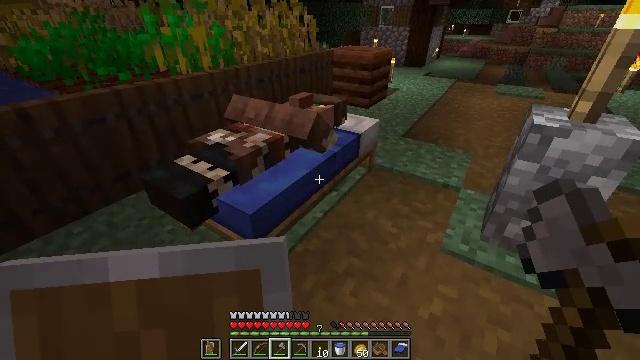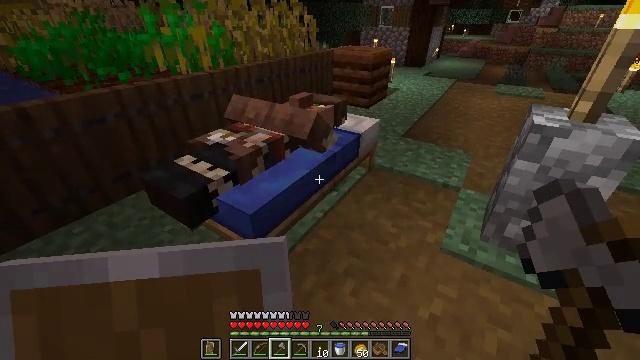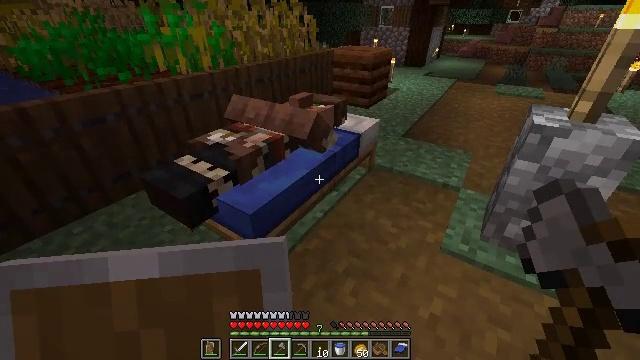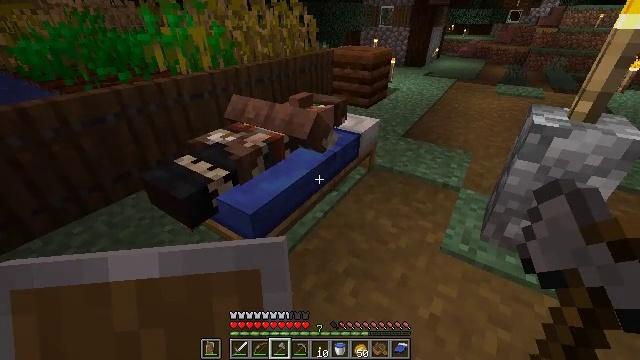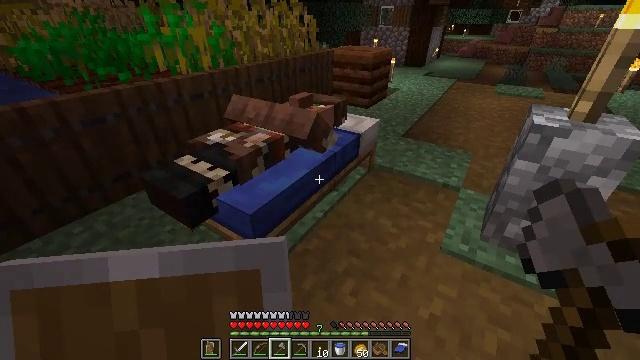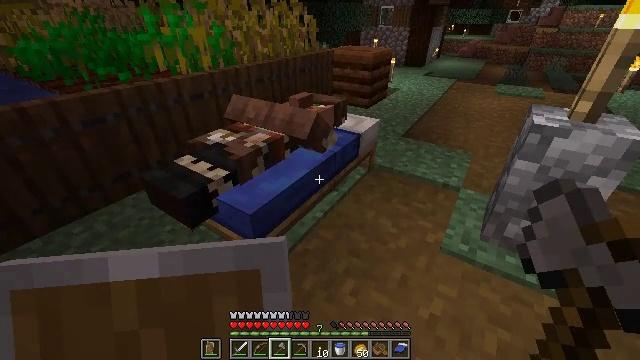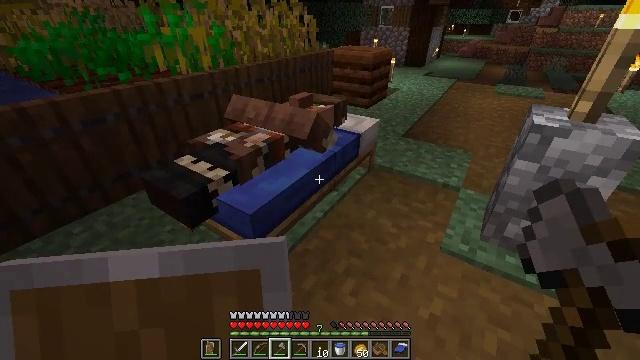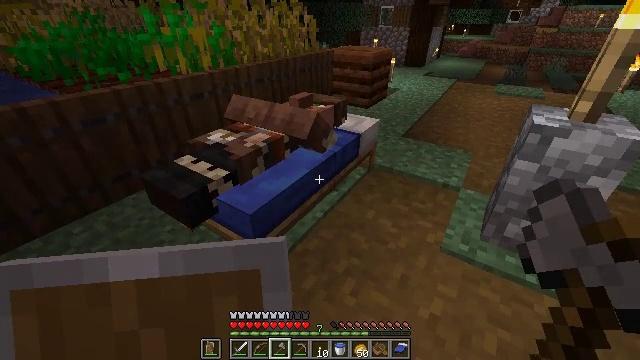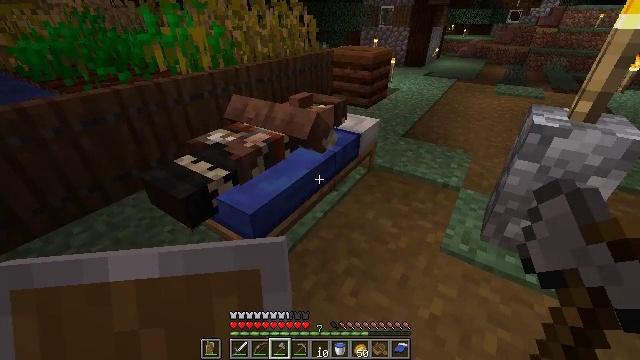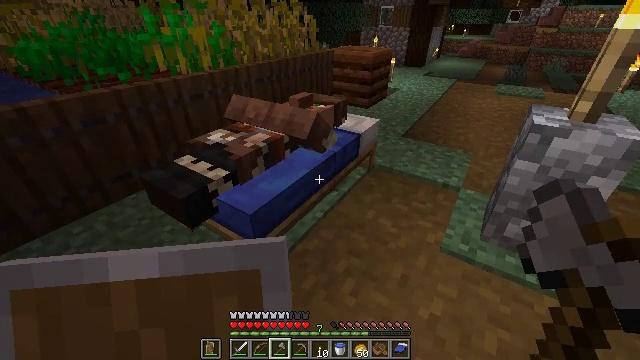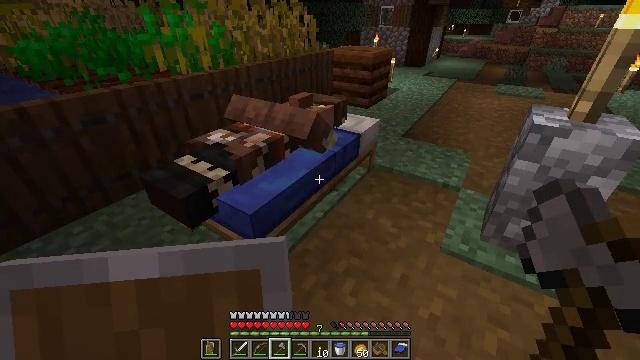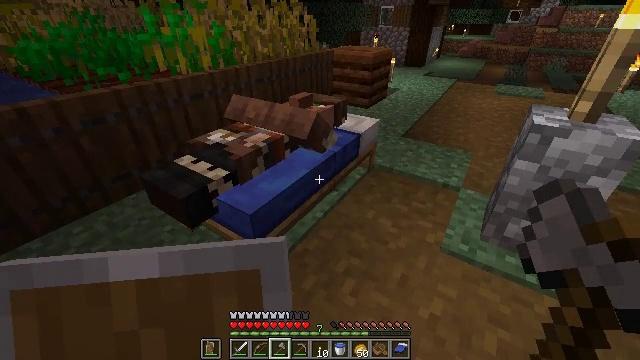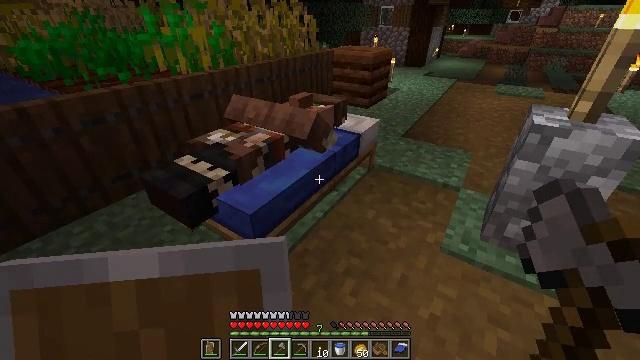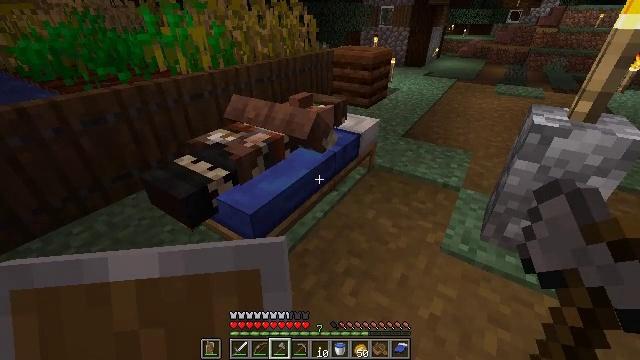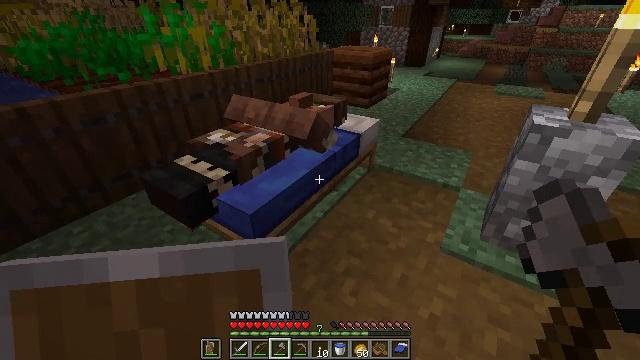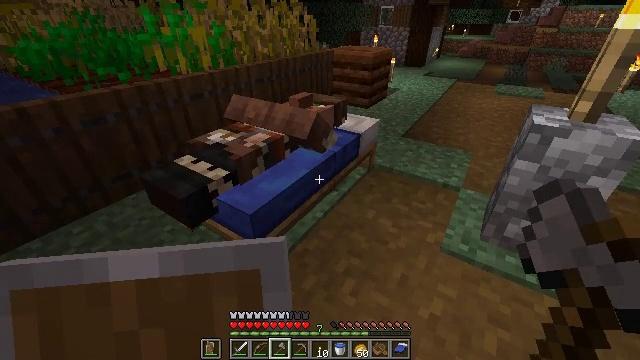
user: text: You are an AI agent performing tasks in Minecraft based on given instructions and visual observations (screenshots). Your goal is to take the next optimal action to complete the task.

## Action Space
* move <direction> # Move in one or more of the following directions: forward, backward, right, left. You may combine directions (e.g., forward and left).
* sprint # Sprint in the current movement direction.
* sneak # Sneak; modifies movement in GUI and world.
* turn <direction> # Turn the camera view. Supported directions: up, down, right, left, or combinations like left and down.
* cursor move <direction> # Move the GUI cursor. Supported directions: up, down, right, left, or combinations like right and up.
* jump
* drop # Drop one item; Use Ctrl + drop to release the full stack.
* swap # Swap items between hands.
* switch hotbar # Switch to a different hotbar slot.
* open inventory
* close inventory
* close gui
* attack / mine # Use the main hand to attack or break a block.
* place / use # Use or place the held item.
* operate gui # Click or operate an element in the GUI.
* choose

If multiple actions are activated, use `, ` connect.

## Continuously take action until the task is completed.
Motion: motion action
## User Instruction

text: Dismantle the blue bed.
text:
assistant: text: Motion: no_op
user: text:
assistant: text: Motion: no_op
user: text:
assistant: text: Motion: no_op
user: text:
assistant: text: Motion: no_op
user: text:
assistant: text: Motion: no_op
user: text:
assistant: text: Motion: no_op
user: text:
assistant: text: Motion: no_op
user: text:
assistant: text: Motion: no_op
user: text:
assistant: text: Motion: no_op
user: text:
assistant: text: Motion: no_op
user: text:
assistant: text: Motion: no_op
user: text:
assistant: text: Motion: no_op
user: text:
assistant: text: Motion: no_op
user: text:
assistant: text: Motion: no_op
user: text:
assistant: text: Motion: no_op
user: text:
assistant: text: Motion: no_op
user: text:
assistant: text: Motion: no_op
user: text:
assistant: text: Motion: no_op
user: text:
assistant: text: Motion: attack / mine
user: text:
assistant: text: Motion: attack / mine
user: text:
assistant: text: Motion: attack / mine
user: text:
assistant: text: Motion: attack / mine
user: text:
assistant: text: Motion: attack / mine
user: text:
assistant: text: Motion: attack / mine
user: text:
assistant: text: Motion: attack / mine
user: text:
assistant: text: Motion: attack / mine
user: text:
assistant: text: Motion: attack / mine
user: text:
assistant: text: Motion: move forward, attack / mine
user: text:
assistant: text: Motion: move forward
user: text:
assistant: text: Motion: no_op